Aerial crown-view tile of a tropical tree (Barro Colorado Island, Panama), acquired 20250317:
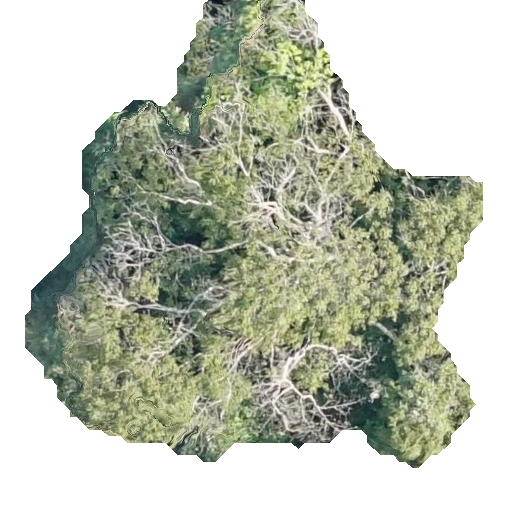
Species: Astronium graveolens
GBIF accepted scientific name: Astronium graveolens
Crown area: 213.255 m²